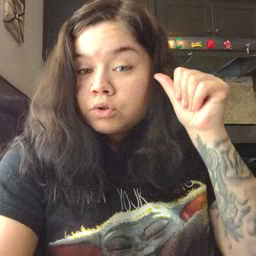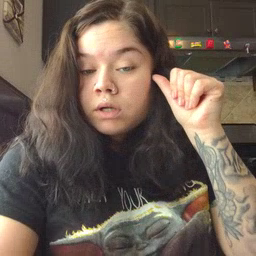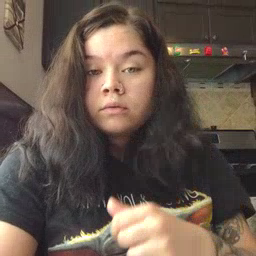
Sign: yesterday